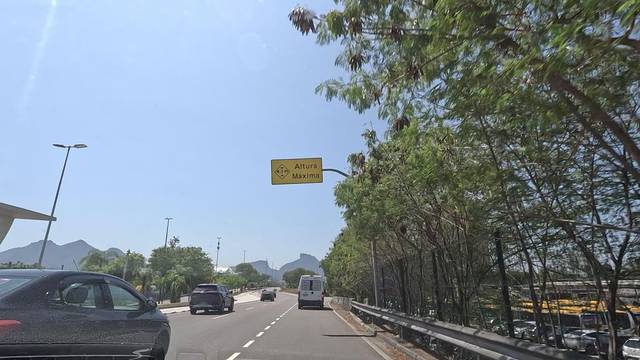
Region: Brazil
Coordinates: -23.0, -43.366